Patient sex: F
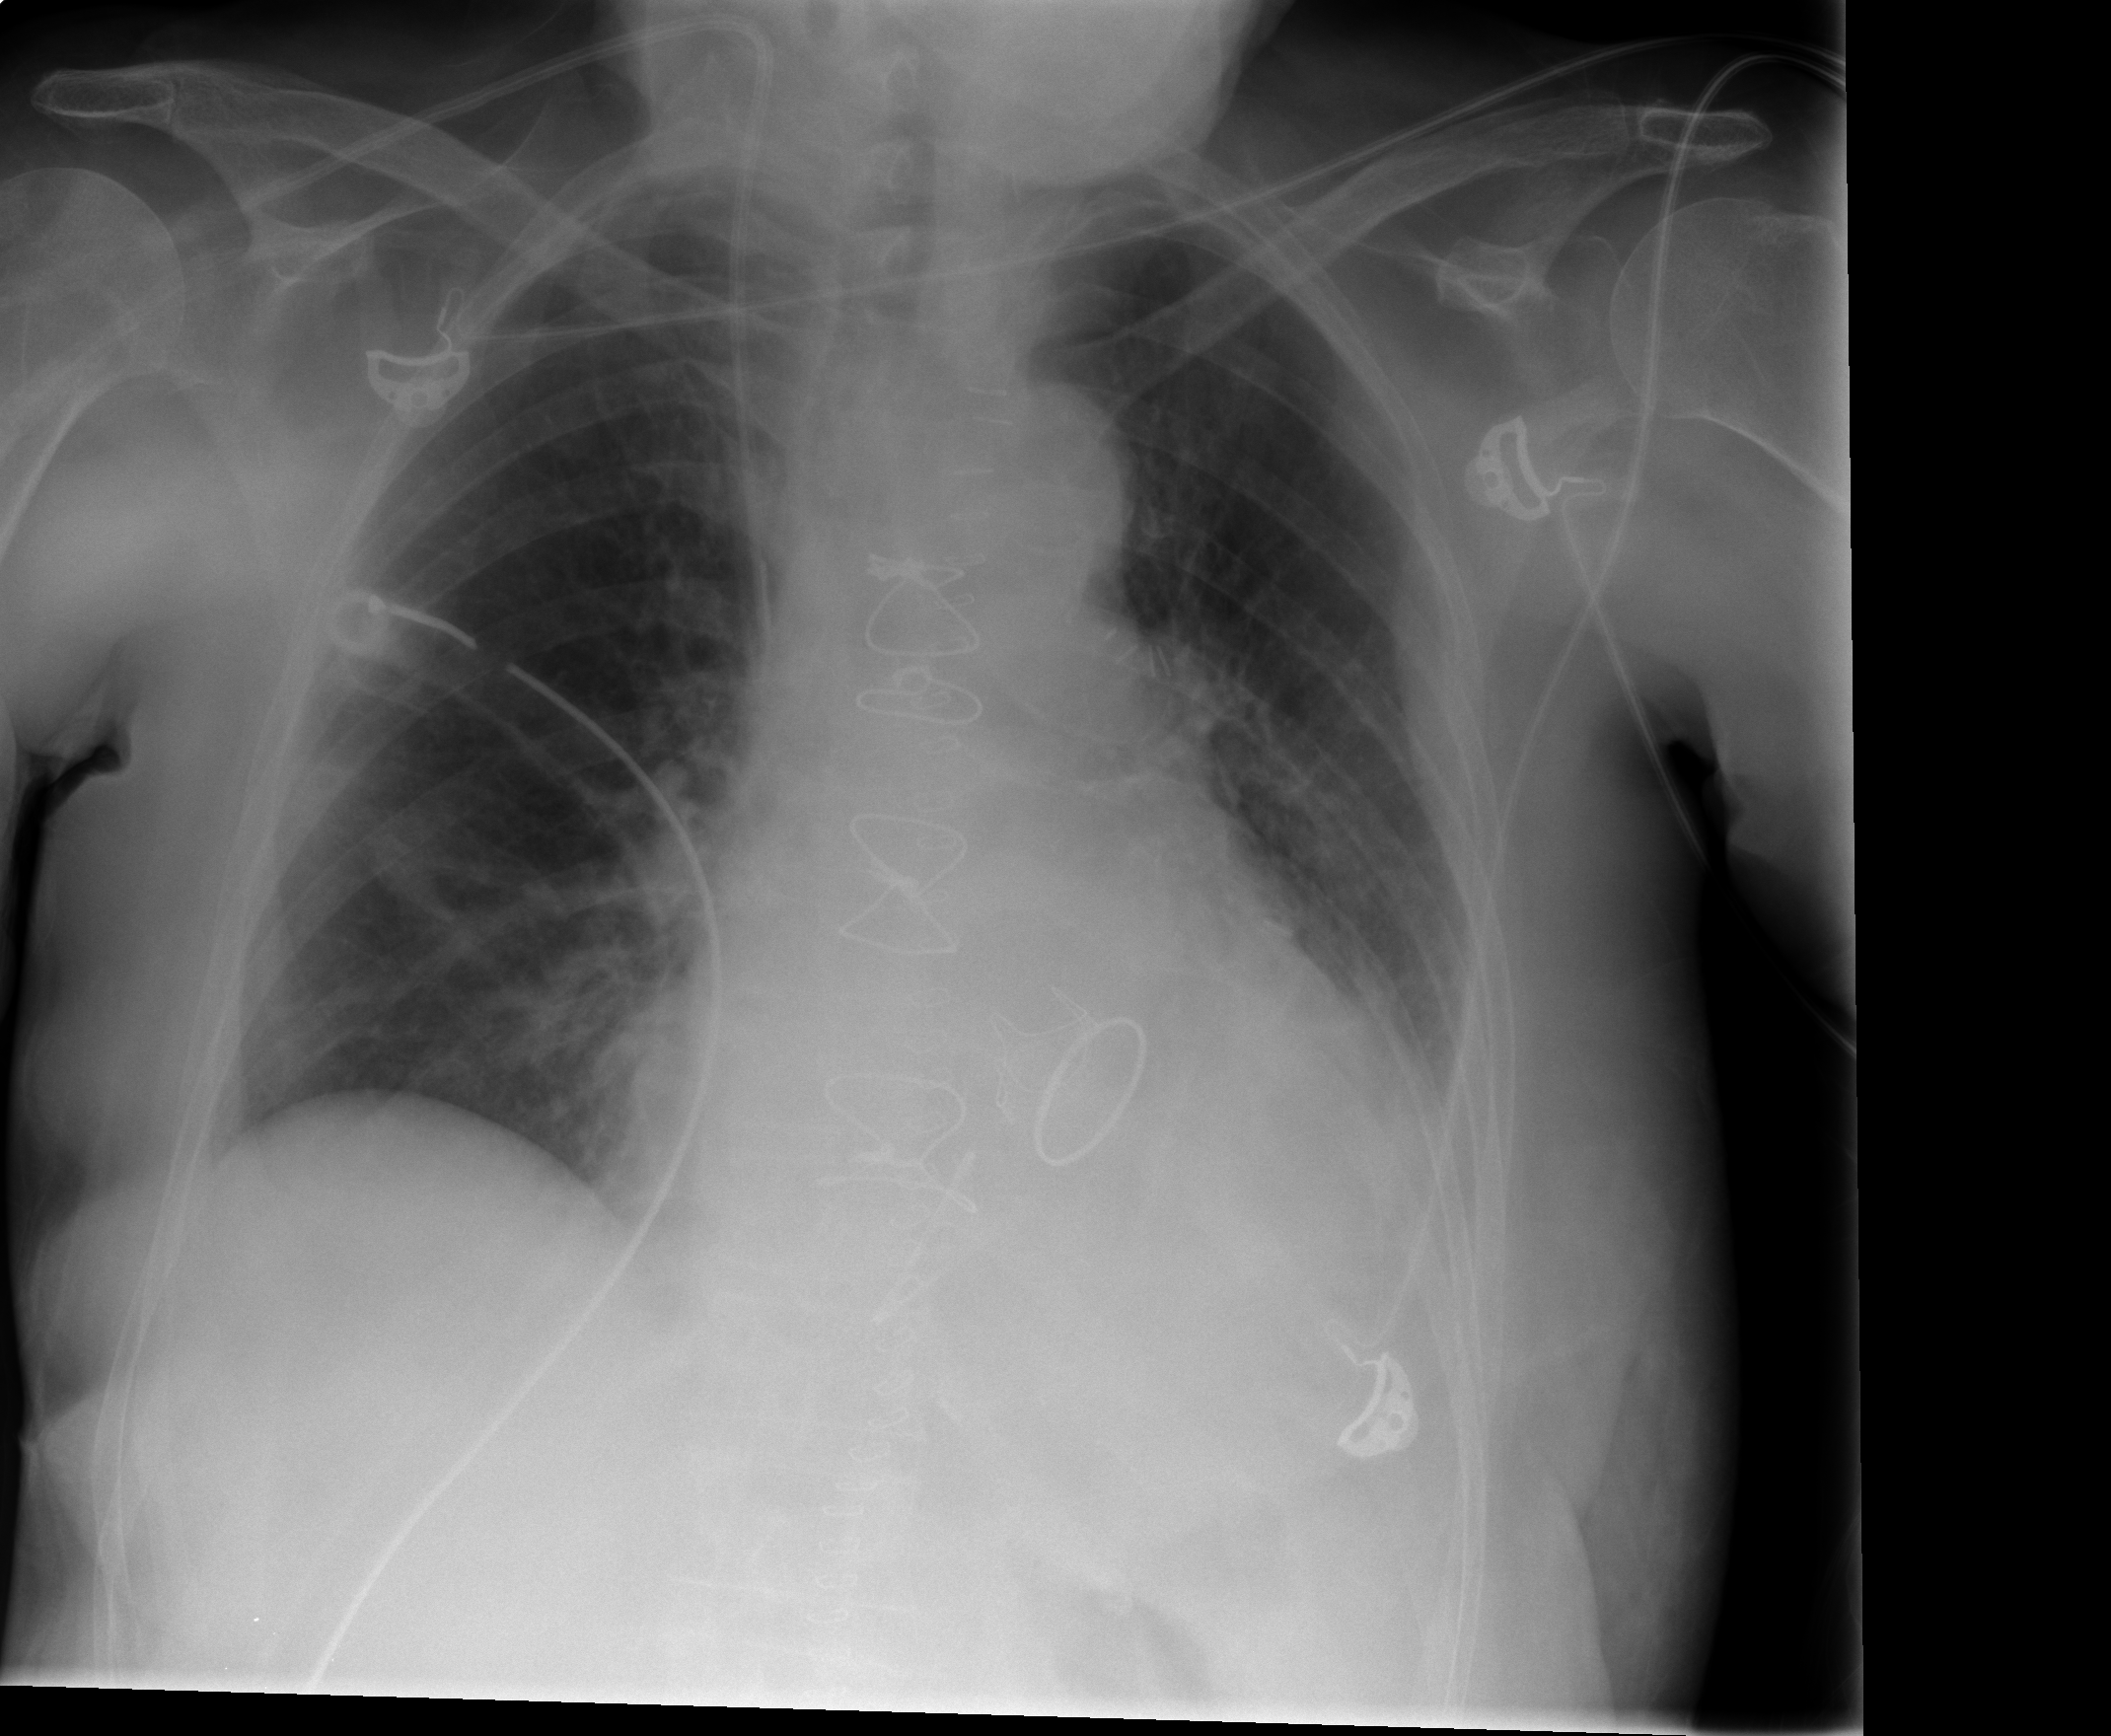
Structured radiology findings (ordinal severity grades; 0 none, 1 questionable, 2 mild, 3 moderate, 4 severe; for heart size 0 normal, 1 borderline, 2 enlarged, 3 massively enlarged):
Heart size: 2
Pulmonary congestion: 2
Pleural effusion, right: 0
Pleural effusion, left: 2
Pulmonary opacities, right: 0
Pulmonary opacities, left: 0
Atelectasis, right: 2
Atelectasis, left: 2